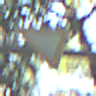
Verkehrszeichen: VorfahrtGewaehren
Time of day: Midday
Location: Outdoor (Nature)
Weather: Clear
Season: NotSpecified
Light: Natural